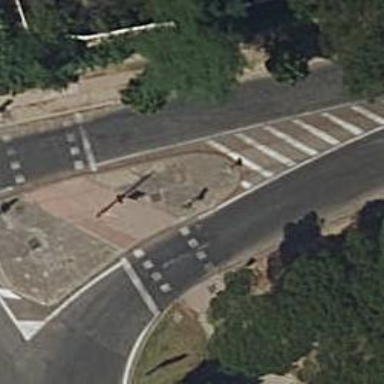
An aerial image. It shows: Crossing with traffic signals.